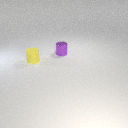
small purple metal cylinder to the right of small yellow rubber cylinder